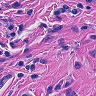
Metastatic tissue present: yes